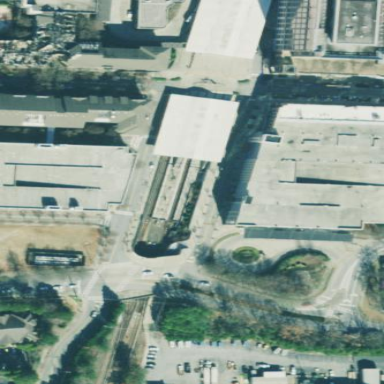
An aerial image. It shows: Platform for public transport and railway services.